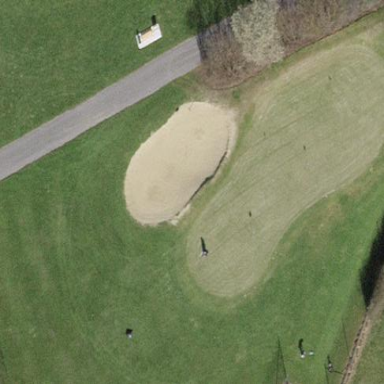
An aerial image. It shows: Picturesque green golfing area with grass land use.